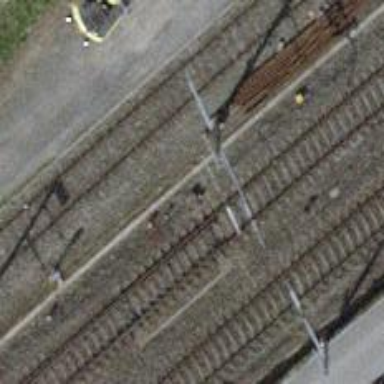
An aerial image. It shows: Railway switch.